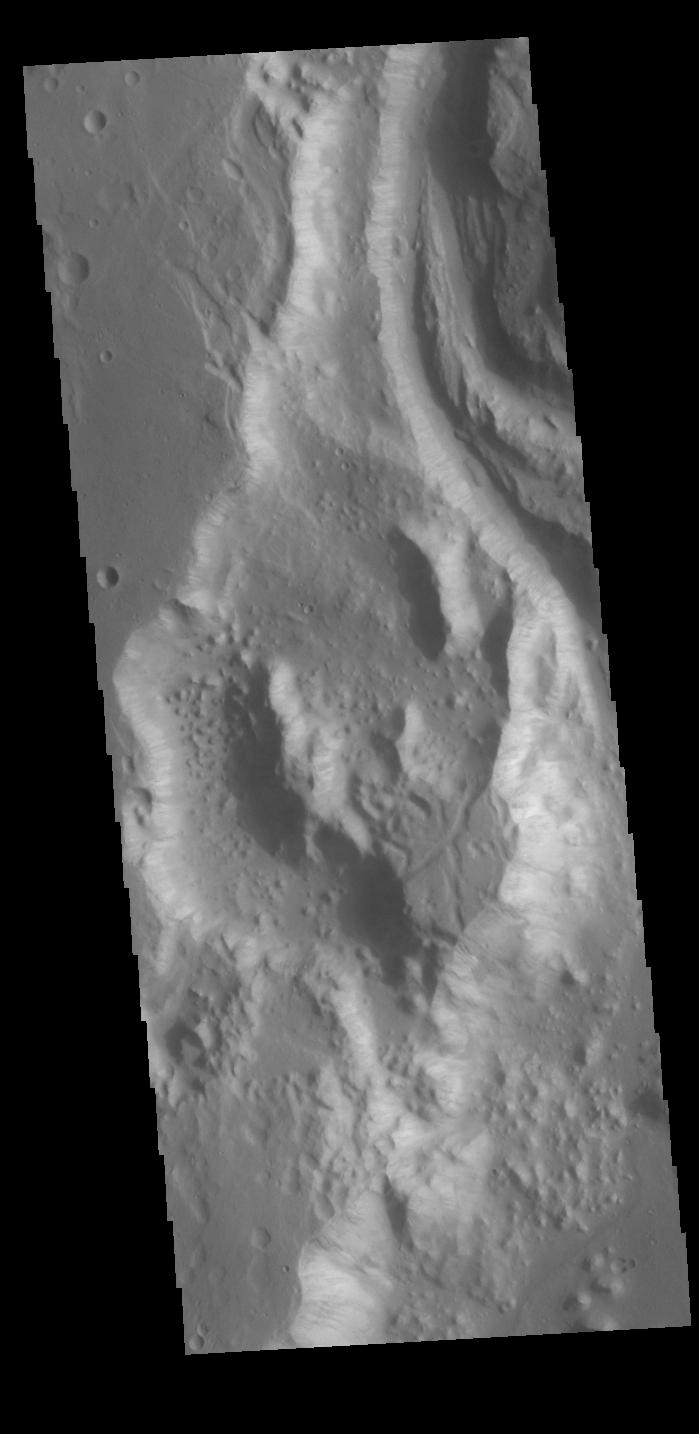
Shalbatana Vallis 2001 Mars Odyssey, Mars